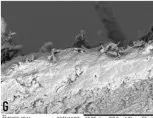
Case report. (E) First molar enamel.
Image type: radiology (mri)